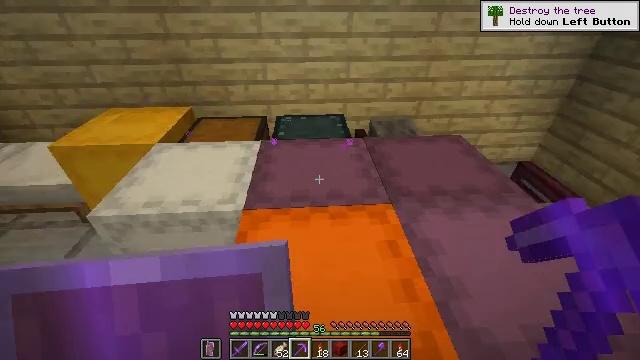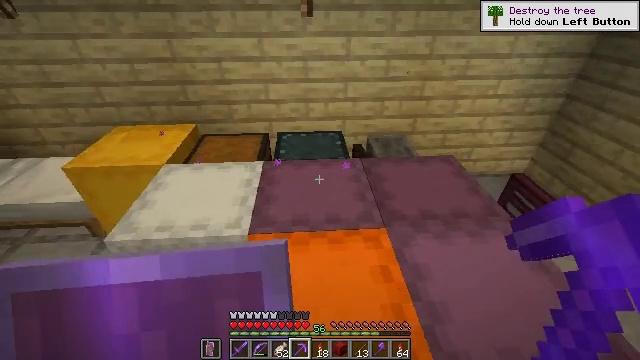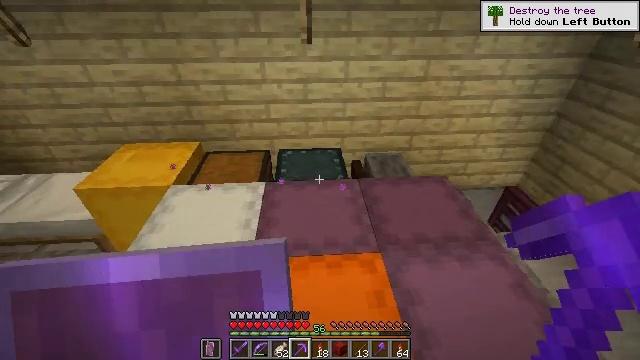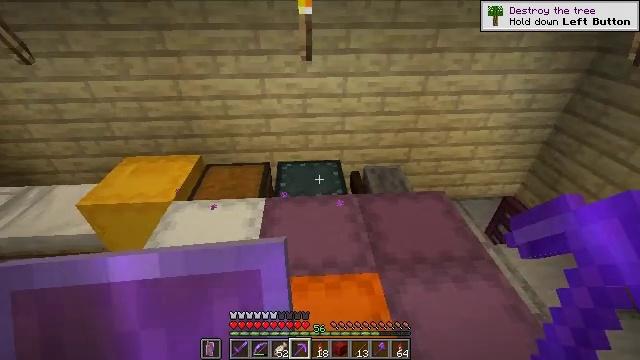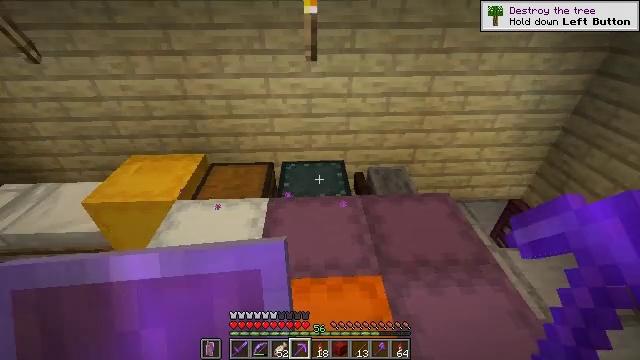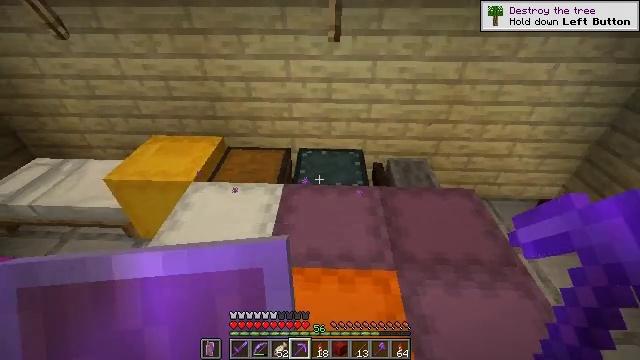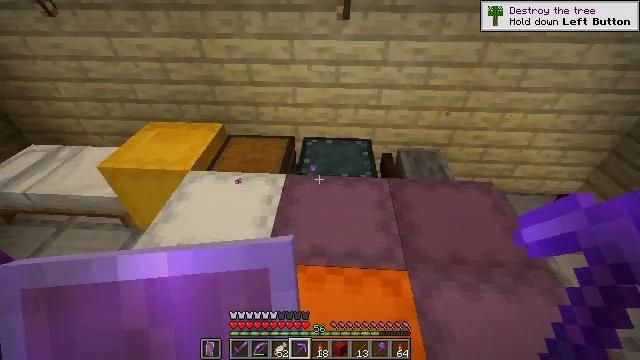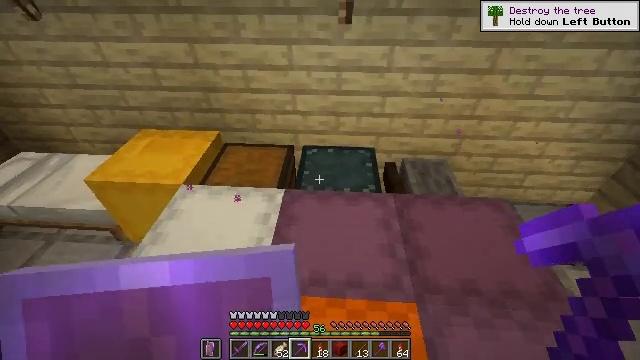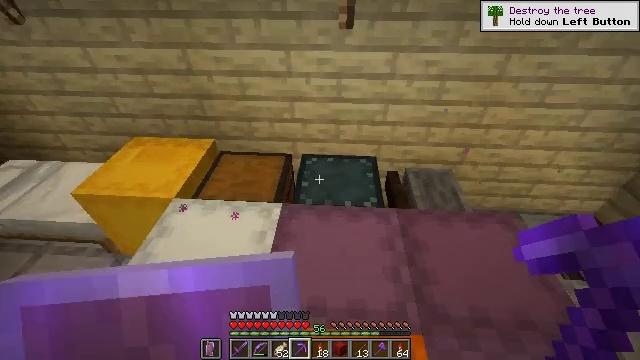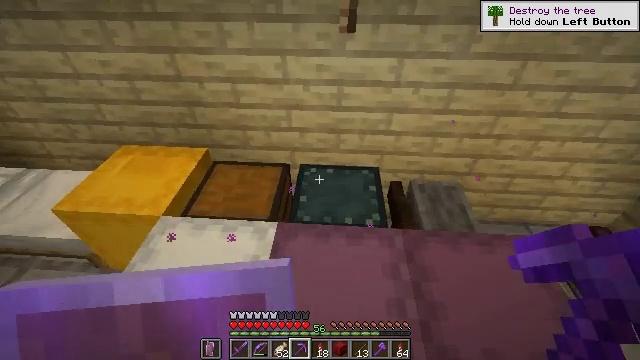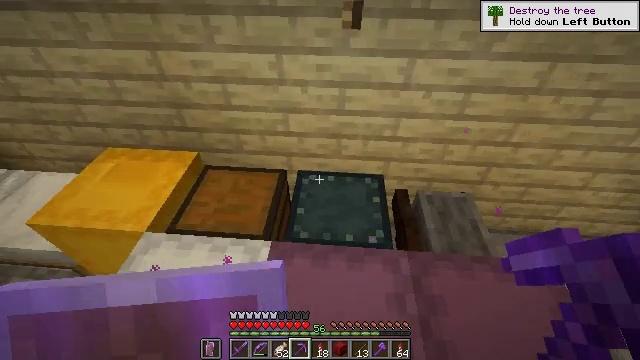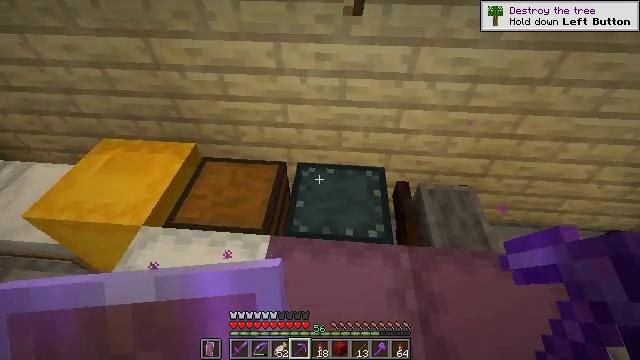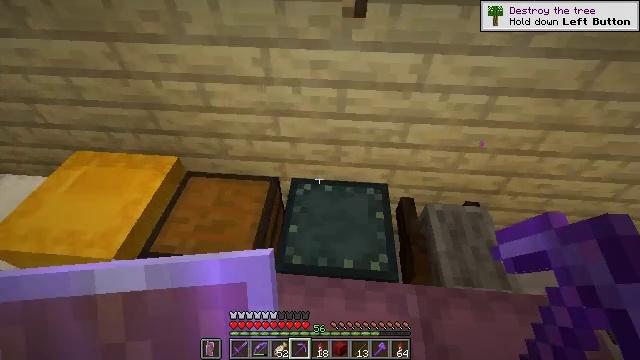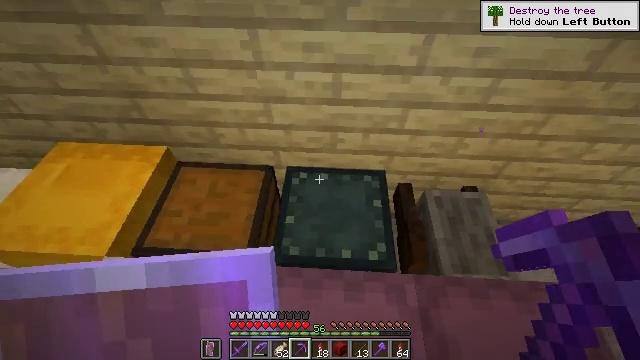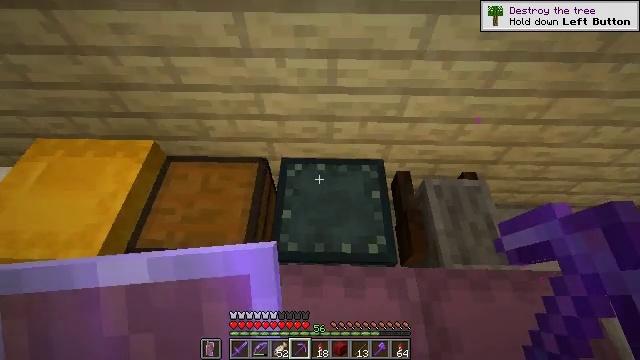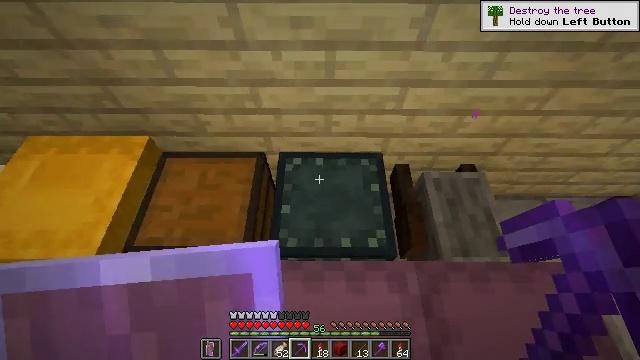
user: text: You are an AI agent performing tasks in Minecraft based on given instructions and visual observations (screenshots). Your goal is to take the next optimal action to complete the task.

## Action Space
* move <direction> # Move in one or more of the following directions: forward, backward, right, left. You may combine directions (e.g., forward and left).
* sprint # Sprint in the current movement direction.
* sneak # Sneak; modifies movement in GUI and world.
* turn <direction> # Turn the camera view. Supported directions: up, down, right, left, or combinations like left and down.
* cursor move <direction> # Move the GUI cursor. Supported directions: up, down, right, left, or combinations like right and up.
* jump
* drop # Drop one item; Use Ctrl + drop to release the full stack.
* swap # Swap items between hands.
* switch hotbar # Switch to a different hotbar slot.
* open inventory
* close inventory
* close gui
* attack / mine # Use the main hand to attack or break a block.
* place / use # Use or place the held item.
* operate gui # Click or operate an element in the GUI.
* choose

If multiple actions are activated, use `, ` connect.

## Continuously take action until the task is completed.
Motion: motion action
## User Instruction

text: craft item sponge
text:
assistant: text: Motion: move forward, jump
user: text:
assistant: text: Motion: move forward, jump
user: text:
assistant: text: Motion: move forward
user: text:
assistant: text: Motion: move forward, turn left
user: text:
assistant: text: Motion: move forward, turn left and down
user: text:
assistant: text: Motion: move forward, turn left and down
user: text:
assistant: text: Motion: move forward
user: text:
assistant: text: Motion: move forward
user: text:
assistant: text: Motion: move forward
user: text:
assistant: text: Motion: move forward, turn down
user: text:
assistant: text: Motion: move forward, turn down
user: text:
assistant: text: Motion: move forward, turn down
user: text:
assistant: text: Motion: turn right and down
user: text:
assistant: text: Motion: turn right and down
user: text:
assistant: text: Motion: turn down
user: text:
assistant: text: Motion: turn right and down
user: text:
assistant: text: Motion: turn down
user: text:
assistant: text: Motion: use / place
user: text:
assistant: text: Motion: use / place
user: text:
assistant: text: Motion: use / place
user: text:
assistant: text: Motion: no_op
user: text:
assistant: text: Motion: no_op
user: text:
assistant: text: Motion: no_op
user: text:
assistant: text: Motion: no_op
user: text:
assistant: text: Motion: no_op
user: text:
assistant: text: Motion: no_op
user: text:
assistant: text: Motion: no_op
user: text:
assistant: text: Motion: no_op
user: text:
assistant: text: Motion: turn down
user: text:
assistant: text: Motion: turn down